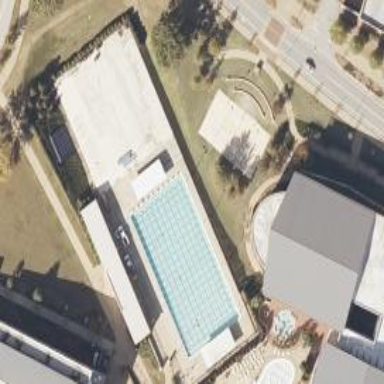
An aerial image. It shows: Swimming pool located in leisure land.